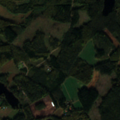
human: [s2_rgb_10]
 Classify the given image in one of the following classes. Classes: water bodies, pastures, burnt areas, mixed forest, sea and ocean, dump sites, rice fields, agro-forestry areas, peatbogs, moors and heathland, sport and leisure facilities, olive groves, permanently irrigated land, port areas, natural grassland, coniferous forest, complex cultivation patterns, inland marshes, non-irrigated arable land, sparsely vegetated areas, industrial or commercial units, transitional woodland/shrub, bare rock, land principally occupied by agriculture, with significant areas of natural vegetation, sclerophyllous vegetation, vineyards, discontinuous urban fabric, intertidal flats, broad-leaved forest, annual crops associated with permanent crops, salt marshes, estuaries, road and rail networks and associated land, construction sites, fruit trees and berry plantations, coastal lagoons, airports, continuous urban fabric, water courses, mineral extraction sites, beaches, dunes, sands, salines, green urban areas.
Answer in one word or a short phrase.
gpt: coniferous forest, mixed forest, water bodies